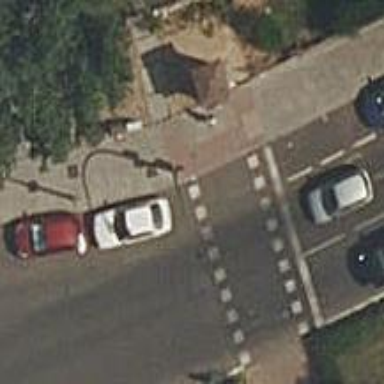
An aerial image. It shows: Traffic signals at road crossing.